Lunar surface albedo tile
Center latitude: -18.752
Center longitude: -39.096
Resolution (meters per pixel, mean): 136.28
Tile area (km^2): 18726.53
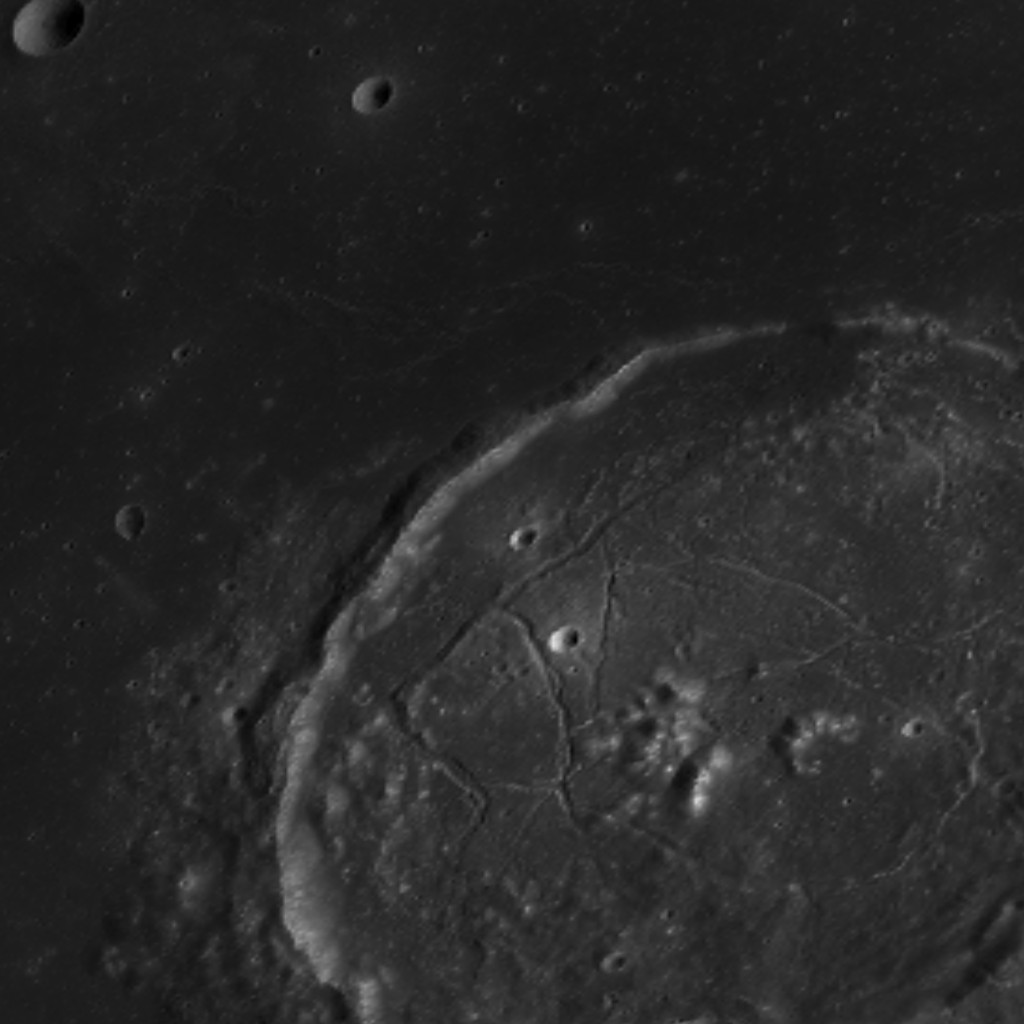